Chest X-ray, AP view. Patient: 39 years old, sex F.
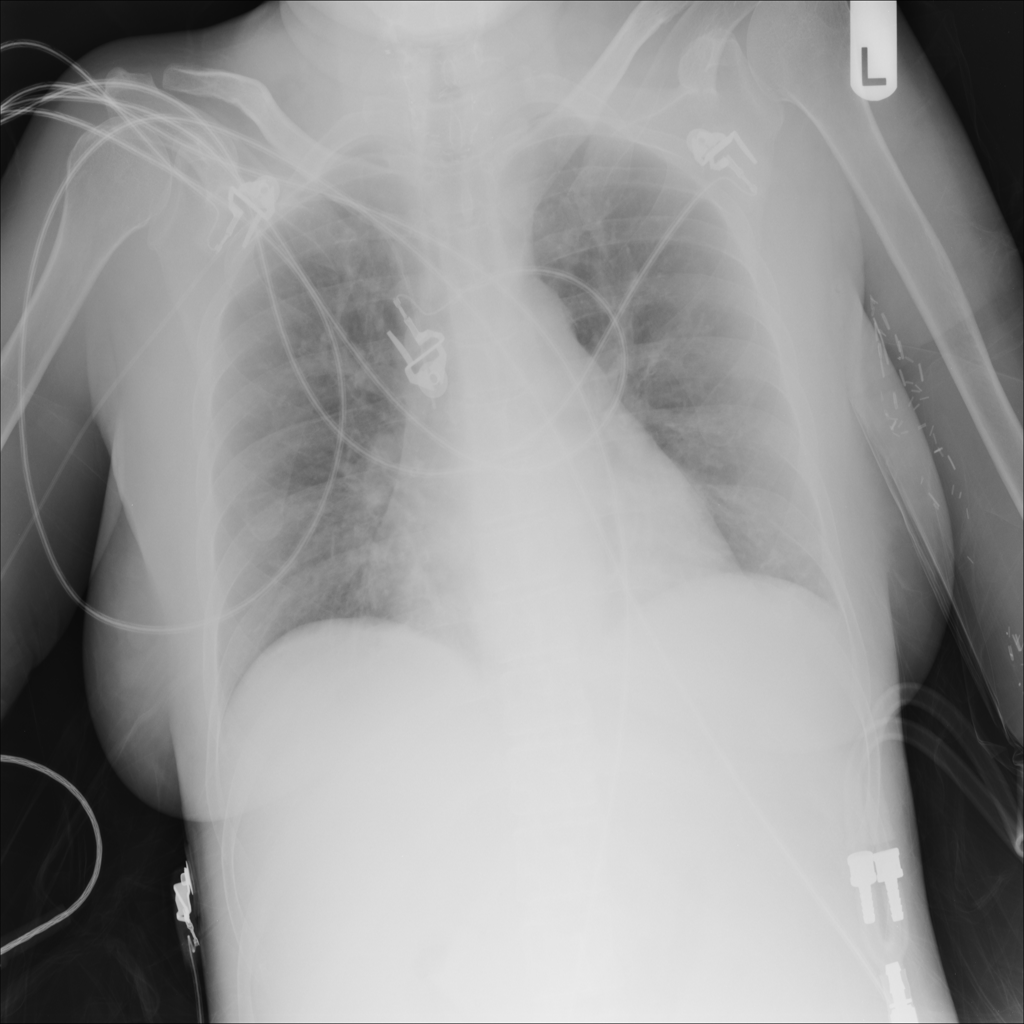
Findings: Atelectasis